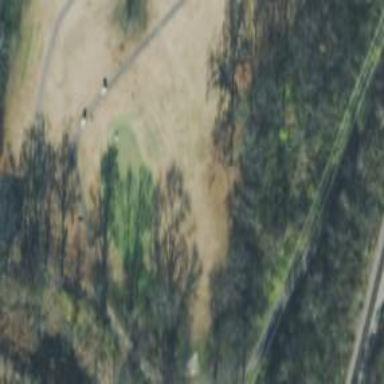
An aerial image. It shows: Scenic golf fairway.